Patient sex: M
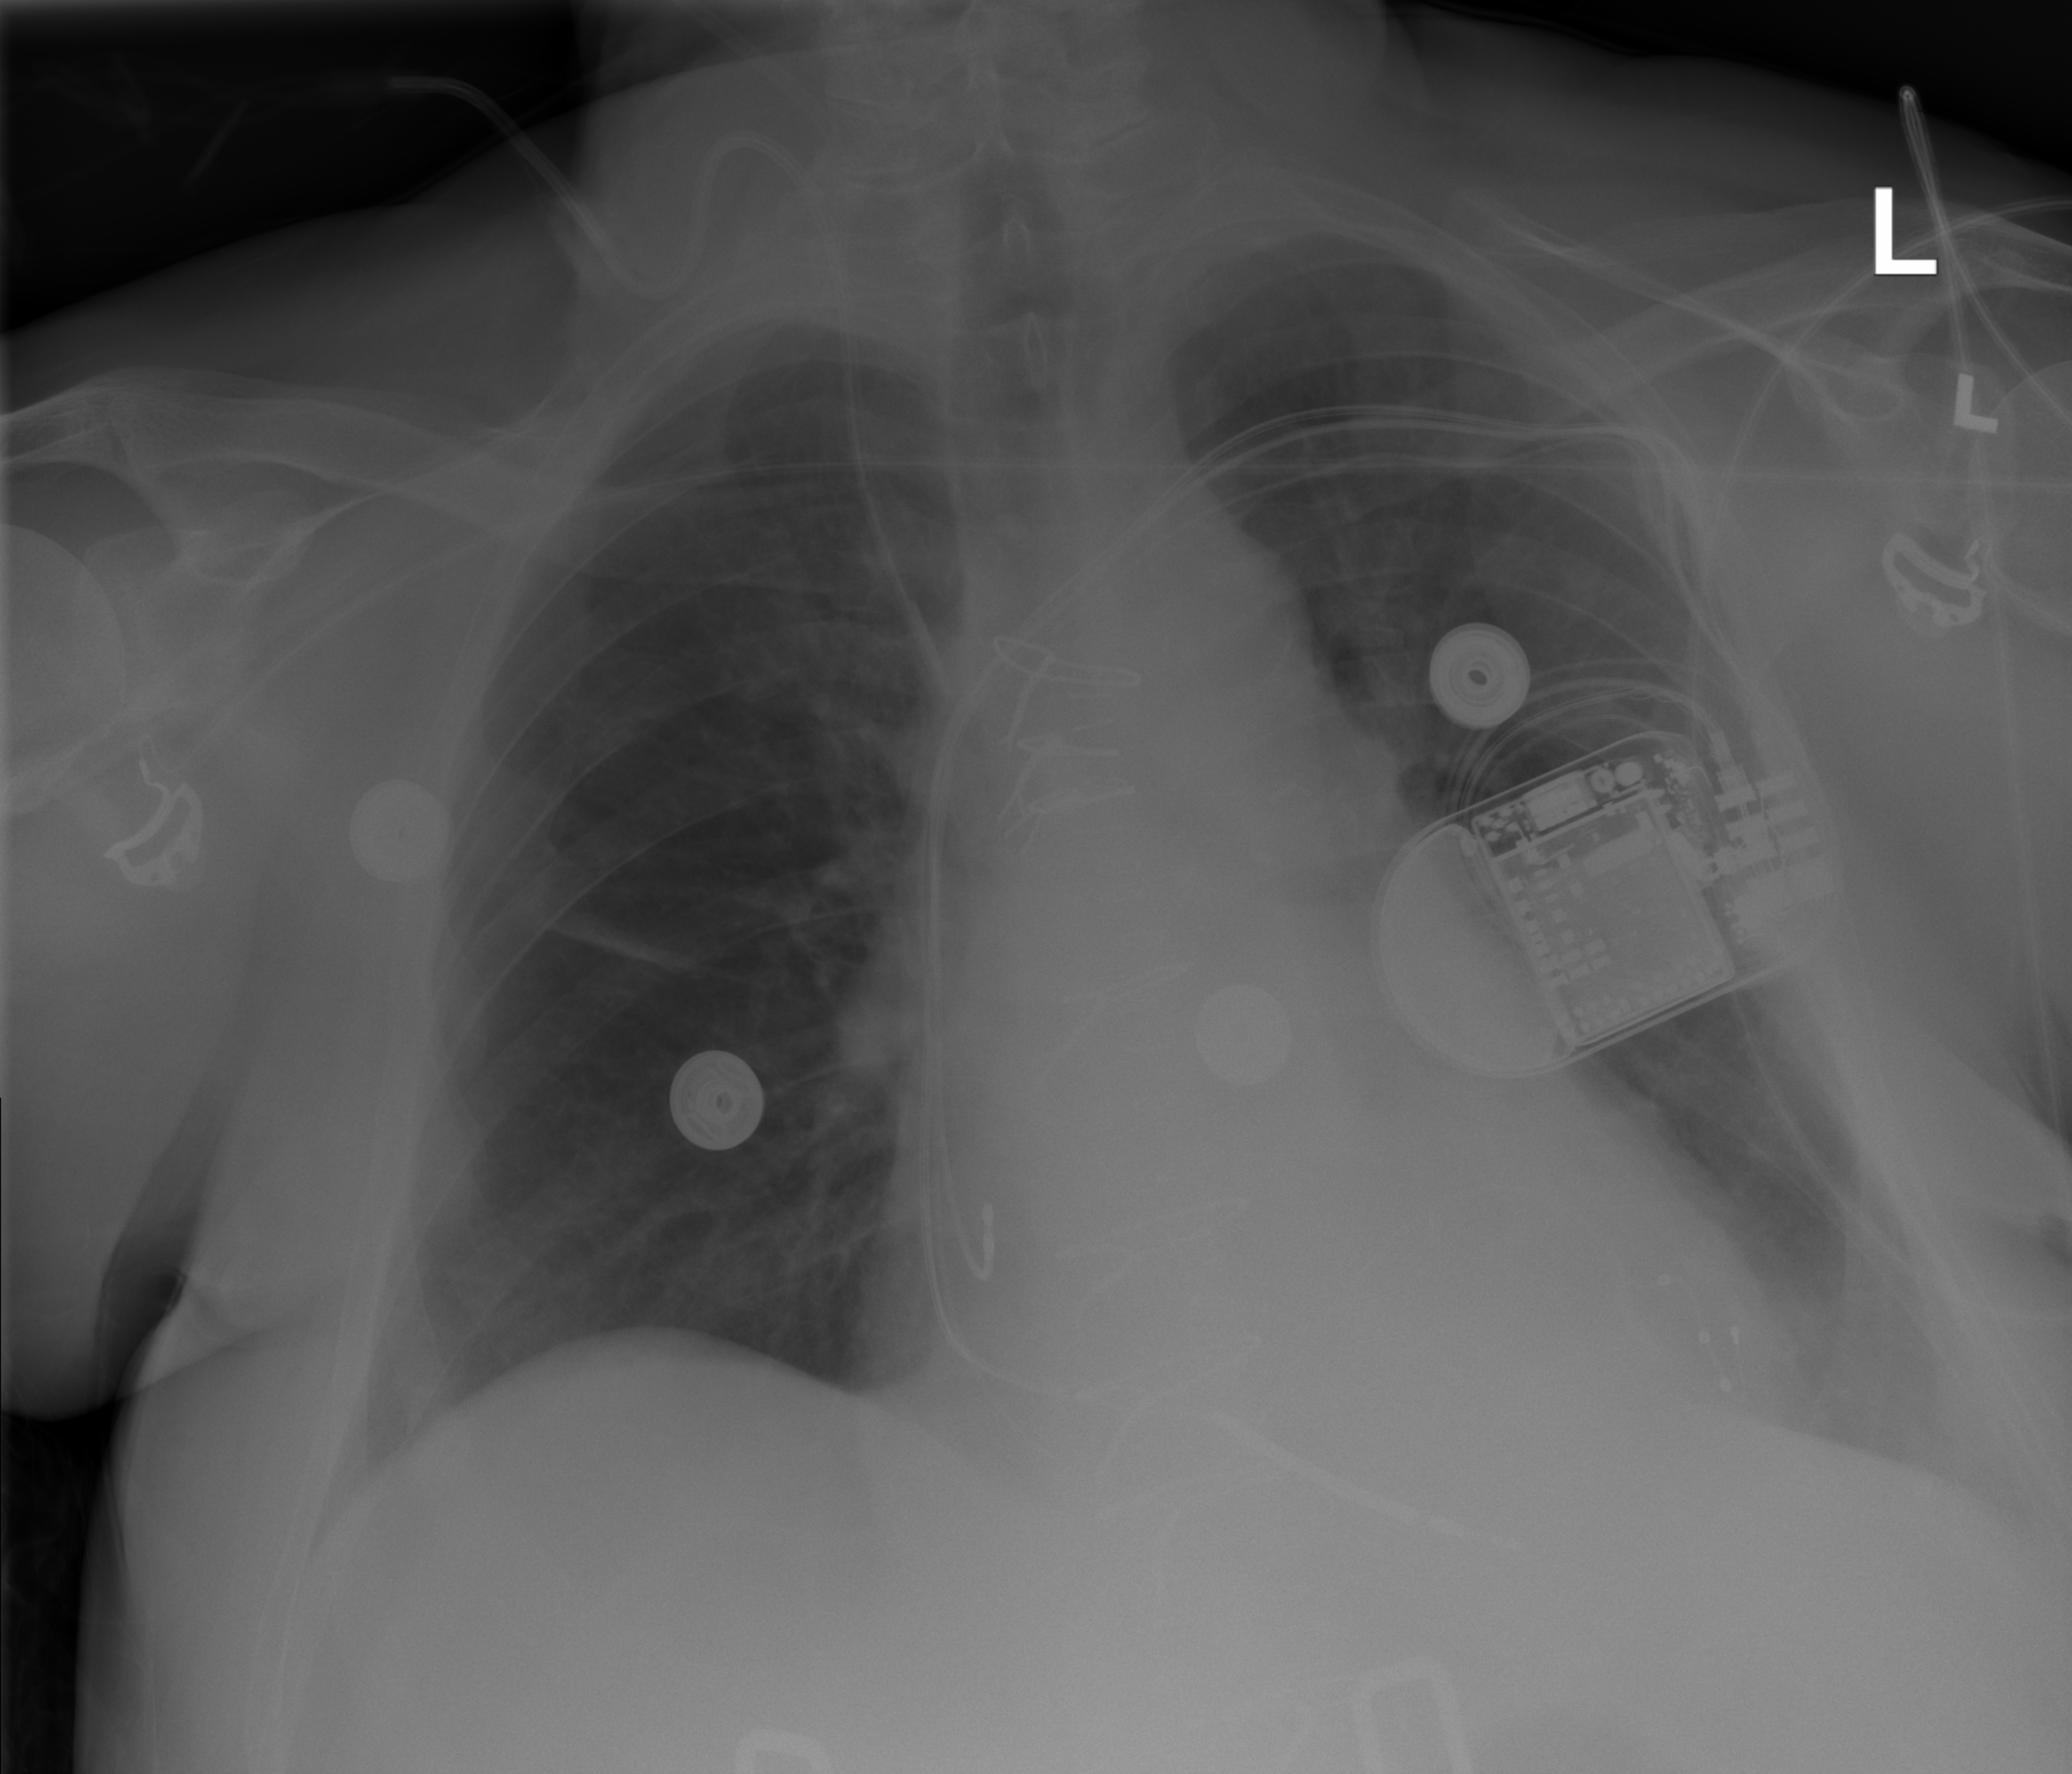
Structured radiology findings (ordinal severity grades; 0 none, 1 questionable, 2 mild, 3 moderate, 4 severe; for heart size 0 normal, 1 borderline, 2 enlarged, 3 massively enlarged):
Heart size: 2
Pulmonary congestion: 0
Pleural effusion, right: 0
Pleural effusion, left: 0
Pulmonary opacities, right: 0
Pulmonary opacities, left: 0
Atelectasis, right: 2
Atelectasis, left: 0